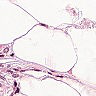
Metastatic tissue present: no